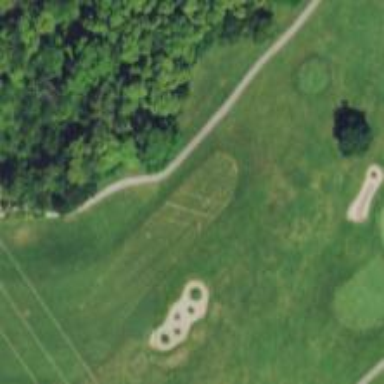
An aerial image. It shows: Path for both road and golf.